Question: This is actually a two part question:
1. Can I have a single module in separate files in Rust?

This is my file layout. Is it possible to have a single 'logging' module and have a set of structs/traits to be defined inside this module, but in separate physical files(logger,sql)?
If it's possible, can such project be built with current Cargo?
And, if it is possible, how do I reference my structs, defined in 'logging' module, in my app.rs?
I'm using: rustc 0.12.0-pre-nightly (cf1381c1d 2014-07-26 00:46:16 +0000)
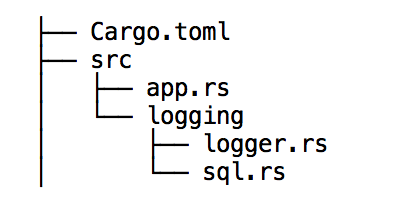
Answer: Strictly speaking, you cannot have one module split over different files, but you don't need to as you can define child modules to similar effect (which is also a better solution).
You could arrange your modules like this:
'''
src/app.rs
src/logging/mod.rs // parent modules go into their own folder
src/logging/logger.rs // child modules can stay with their parent
src/logging/sql.rs
'''
And here's how the files could look like
src/app.rs
'''
mod logging;
pub struct App;
fn main() {
let a = logging::Logger; // Ok
let b = logging::Sql; // Error: didn't re-export Sql
}
'''
src/logging/mod.rs
'''
// 'pub use ' re-exports these names
// This allows app.rs or other modules to import them.
pub use self::logger::{Logger, LoggerTrait};
use self::sql::{Sql, SqlTrait};
use super::App; // imports App from the parent.
mod logger;
mod sql;
fn test() {
let a = Logger; // Ok
let b = Sql; // Ok
}
struct Foo;
// Ok
impl SqlTrait for Foo {
fn sql(&mut self, what: &str) {}
}
'''
src/logging/logger.rs
'''
pub struct Logger;
pub trait LoggerTrait {
fn log(&mut self, &str);
}
'''
src/logging/sql.rs
'''
pub struct Sql;
pub trait SqlTrait {
fn sql(&mut self, &str);
}
'''